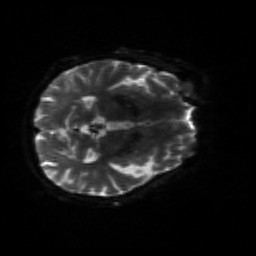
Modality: sbref
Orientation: axial
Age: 64
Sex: male
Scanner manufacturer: siemens
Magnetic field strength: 3 T
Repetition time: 4.71 s
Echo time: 0.0906 s